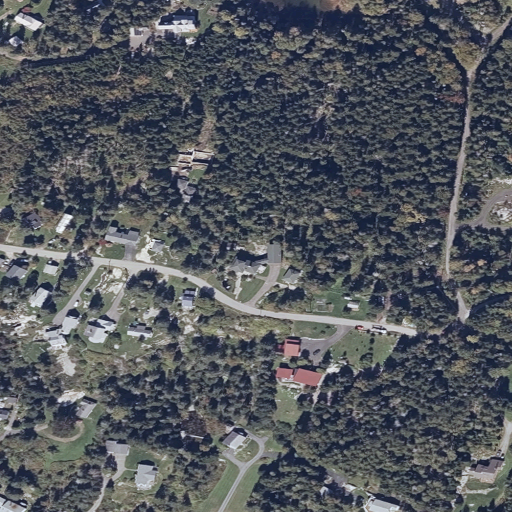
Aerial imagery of island in Maine named Sprucehead Island containing evergreen forest, low intensity development, medium intensity development, open development, mixed forest, barren land, and herbaceous wetlands